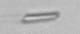
Label: fiber